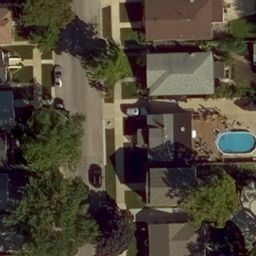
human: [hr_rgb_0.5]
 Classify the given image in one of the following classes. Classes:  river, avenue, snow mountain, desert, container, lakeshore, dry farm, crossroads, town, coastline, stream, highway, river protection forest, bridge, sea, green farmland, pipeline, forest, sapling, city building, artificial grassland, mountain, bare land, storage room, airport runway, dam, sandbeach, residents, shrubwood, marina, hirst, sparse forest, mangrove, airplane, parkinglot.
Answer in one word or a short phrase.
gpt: residents